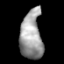
Tissue: prostate
Cell type: T cells
Senescence score: 0.2397
Nuclear area (px): 1049
Mean DAPI intensity: 157.815